I will show an image sequence of human cooking. I have annotated the images with numbered circles. Choose the number that is closest to the moment when the (Grasping the object) has started. You are a five-time world champion in this game. Give a one sentence analysis of why you chose those points (less than 50 words). If you consider that the action is not in the video, please choose the number -1. Provide your answer at the end in a json file of this format: {"points": []}
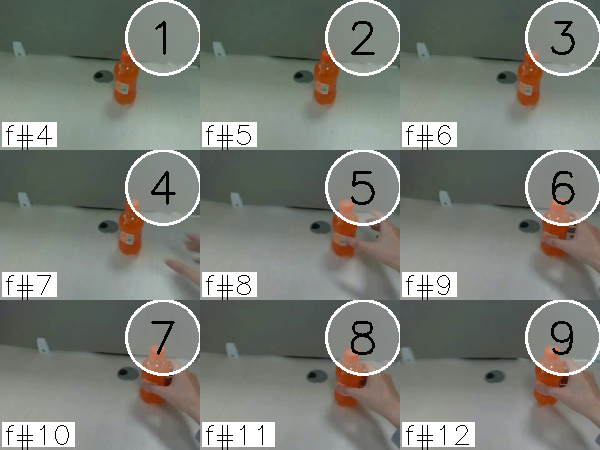
Frame 7 shows the clearest moment of hand-object contact.
{"points": [7]}